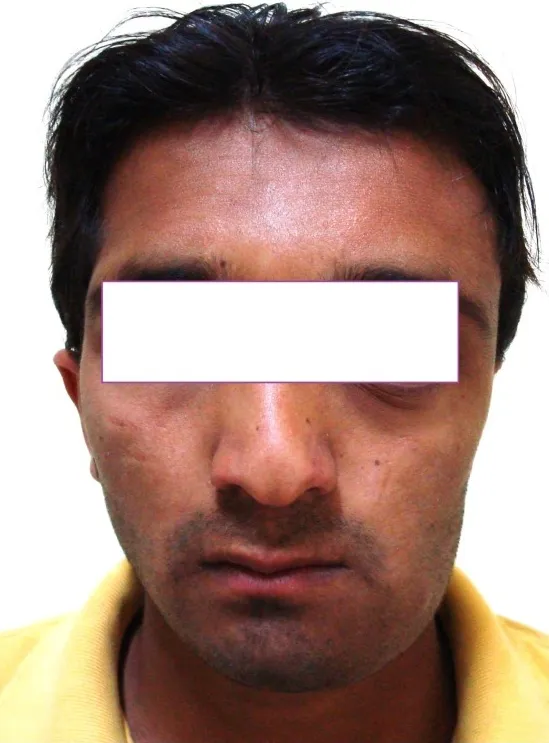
Extra oral profile of the patient with facial asymmetry.
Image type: medical_photograph (oral_photograph)